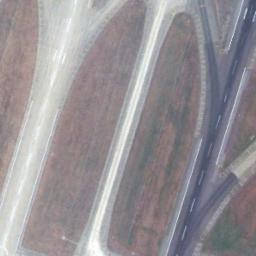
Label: runway